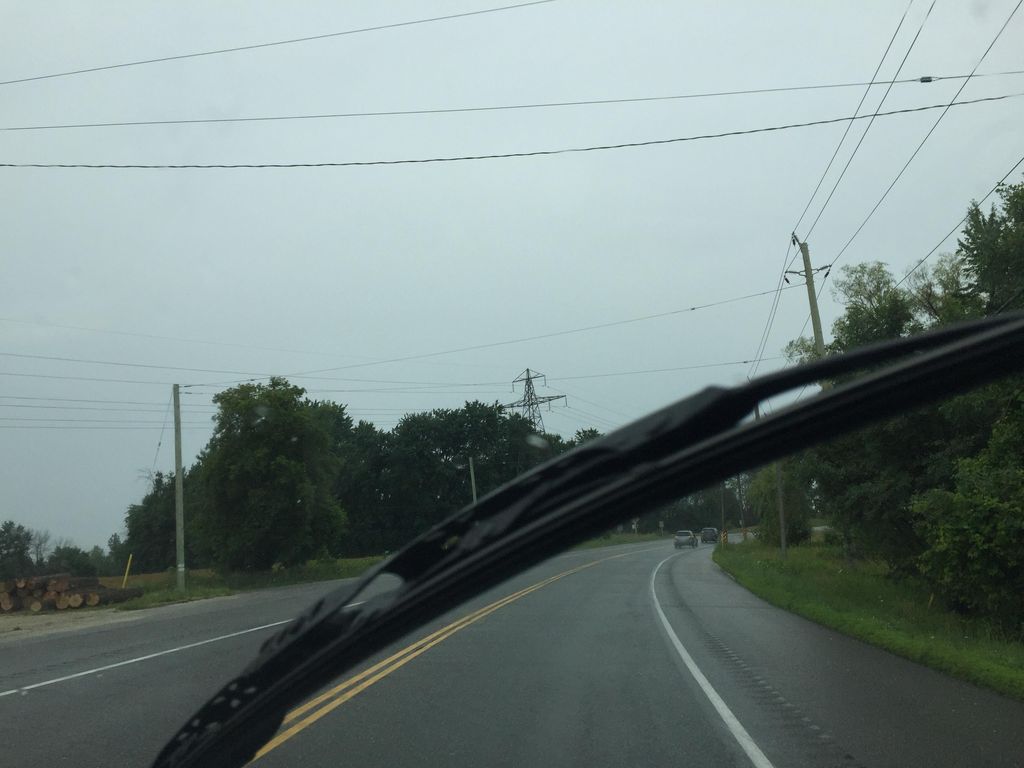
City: kitchener-waterloo